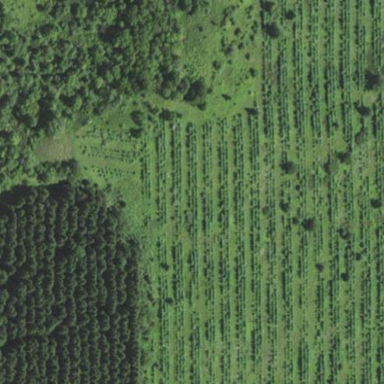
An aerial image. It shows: Forest with evergreen broadleaved trees. It appears to be man-made plantation.